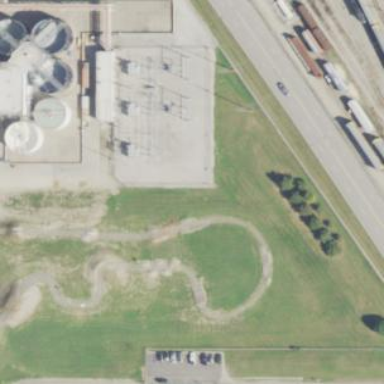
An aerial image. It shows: Transmission level substation.